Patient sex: M
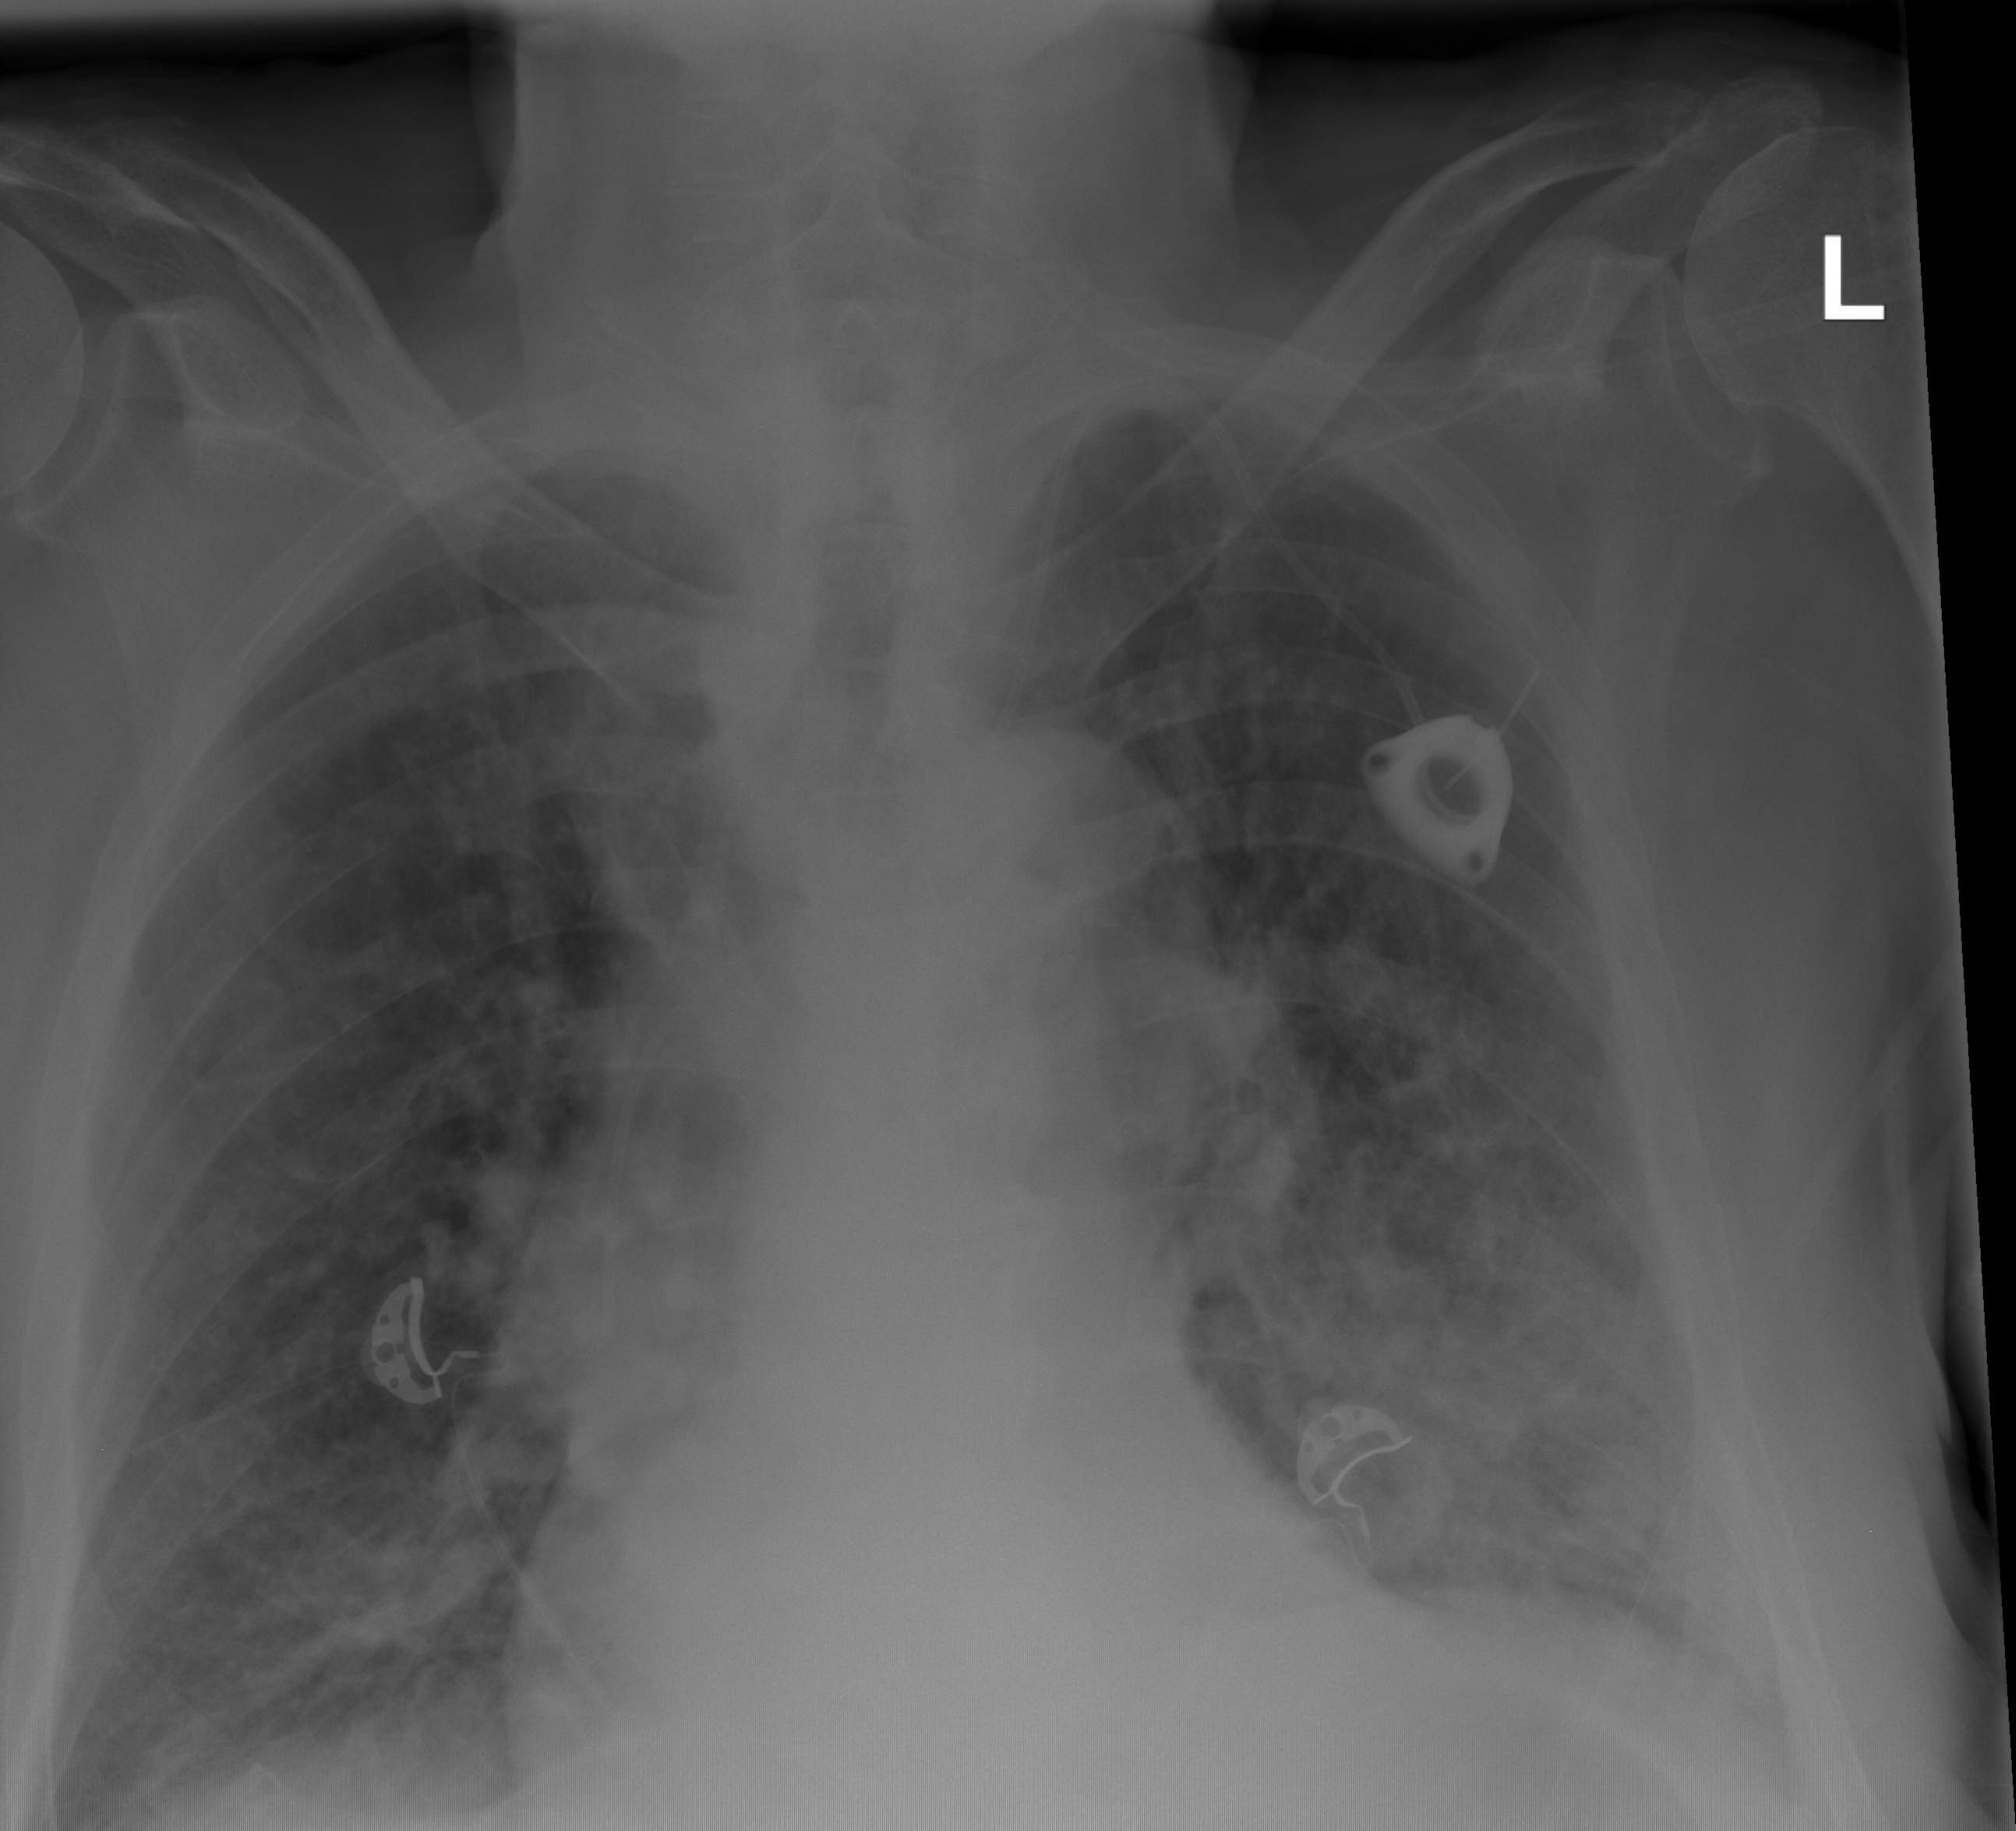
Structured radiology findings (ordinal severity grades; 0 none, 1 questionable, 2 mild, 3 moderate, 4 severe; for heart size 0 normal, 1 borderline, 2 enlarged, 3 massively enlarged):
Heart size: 0
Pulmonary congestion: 1
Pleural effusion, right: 0
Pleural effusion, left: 1
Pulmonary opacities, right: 2
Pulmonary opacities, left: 3
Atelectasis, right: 1
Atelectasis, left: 2